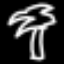
Label: palm tree